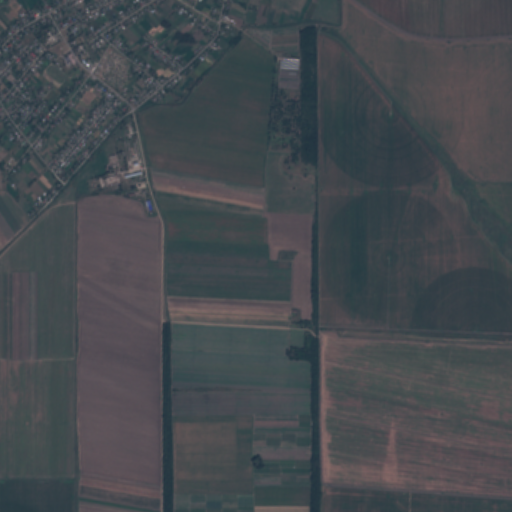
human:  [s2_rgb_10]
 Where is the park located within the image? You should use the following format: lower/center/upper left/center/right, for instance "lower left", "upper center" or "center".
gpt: The park is located in the upper left of the image.
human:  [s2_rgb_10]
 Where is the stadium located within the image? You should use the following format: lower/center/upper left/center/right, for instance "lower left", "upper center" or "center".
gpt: The stadium is located in the upper left of the image.
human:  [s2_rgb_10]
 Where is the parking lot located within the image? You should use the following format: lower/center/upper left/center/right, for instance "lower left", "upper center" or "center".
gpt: There is no parking lot in the image.